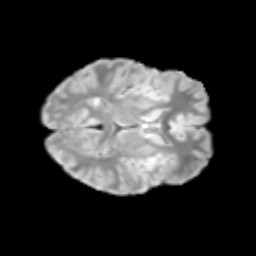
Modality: T2w
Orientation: axial
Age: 13
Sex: male
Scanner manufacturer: siemens
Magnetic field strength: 3 T
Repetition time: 3.8 s
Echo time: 0.07 s